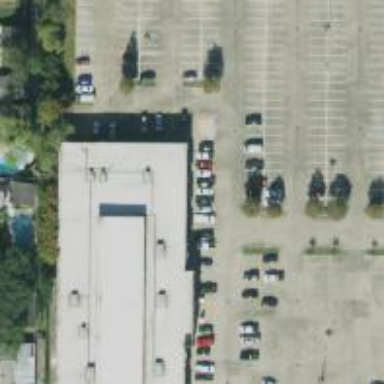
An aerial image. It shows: Parking space is available.